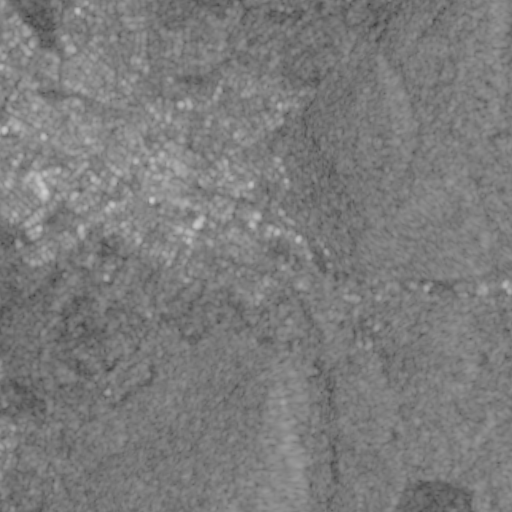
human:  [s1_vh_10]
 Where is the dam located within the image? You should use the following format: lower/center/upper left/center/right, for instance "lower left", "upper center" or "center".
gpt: The dam is located in the center of the image.
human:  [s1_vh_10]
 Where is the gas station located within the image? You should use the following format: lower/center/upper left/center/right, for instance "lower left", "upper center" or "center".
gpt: The gas station is located in the center right of the image.
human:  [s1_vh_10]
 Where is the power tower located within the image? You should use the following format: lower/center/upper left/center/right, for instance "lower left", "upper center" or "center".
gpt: The power tower is located in the center right of the image.
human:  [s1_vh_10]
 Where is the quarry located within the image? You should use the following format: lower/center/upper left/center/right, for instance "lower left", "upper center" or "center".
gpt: The quarry is located in the lower center of the image.
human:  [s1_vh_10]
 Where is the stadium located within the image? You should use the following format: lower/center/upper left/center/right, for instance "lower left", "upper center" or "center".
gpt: The stadium is located in the center left of the image.
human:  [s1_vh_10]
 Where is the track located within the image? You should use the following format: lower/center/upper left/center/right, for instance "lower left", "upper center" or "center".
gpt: The track is located in the upper left of the image.
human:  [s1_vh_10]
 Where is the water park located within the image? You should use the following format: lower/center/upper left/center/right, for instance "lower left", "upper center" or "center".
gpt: The water park is located in the center of the image.
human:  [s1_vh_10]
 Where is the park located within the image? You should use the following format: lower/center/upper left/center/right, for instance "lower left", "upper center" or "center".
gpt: There is no park in the image.

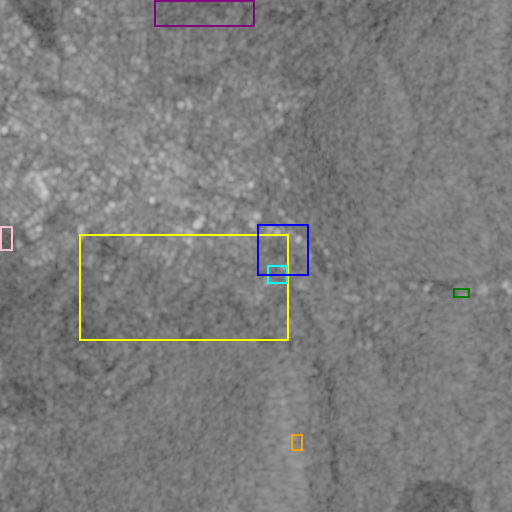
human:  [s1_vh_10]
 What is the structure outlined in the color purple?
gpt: The structure outlined in purple is a crop field.
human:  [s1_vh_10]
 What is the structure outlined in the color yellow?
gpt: The structure outlined in yellow is a park.
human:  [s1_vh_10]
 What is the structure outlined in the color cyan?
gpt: The structure outlined in cyan is a parking lot.
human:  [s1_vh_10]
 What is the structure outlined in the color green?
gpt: The structure outlined in green is a power substation.
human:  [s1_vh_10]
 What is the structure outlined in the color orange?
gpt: The structure outlined in orange is a quarry.
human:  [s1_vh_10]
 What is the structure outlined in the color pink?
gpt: The structure outlined in pink is a stadium.
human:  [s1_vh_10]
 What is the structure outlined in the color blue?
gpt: The structure outlined in blue is a water park.
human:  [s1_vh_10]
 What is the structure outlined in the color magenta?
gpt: There is no magenta outline.